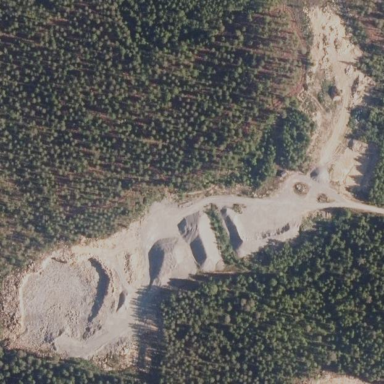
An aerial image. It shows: Quarry area.